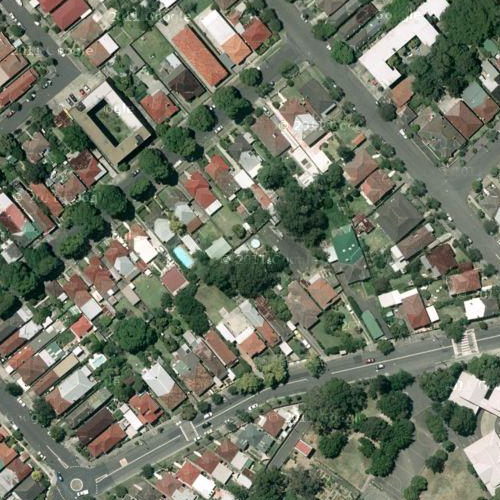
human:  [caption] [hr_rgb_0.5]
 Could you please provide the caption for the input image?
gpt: A residential area with houses densely arranged while many plants on the roadside .

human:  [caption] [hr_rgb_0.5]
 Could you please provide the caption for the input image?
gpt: Lots of houses with red and orange roofs arranged neatly .

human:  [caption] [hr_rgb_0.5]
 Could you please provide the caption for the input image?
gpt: A residential area with houses arranged neatly and some roads go through this area .

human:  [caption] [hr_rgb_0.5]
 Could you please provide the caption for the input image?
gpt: A town with many houses arranged densely while some roads go through this area .

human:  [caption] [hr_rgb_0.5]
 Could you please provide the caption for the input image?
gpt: A residential area with houses arranged neatly .